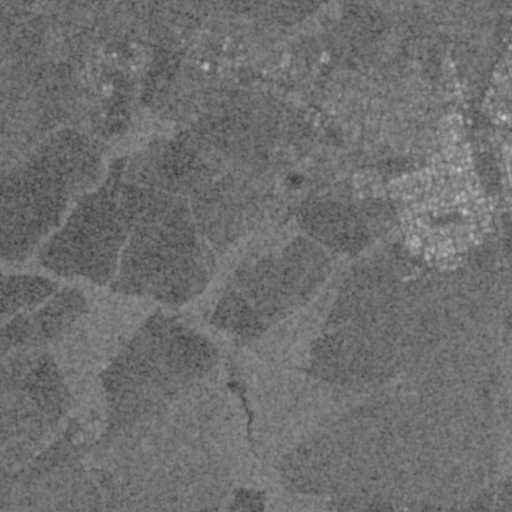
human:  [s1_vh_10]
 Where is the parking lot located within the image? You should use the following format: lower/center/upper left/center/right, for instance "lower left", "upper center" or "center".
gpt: The parking lot is located in the upper left of the image.
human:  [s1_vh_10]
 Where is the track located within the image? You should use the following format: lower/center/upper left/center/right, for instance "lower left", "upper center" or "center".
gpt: The track is located in the upper right of the image.
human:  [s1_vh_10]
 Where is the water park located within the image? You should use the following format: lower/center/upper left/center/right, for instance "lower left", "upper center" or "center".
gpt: The water park is located in the upper left of the image.
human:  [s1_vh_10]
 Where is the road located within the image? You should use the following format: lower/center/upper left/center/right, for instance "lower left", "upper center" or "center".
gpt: There is no road in the image.

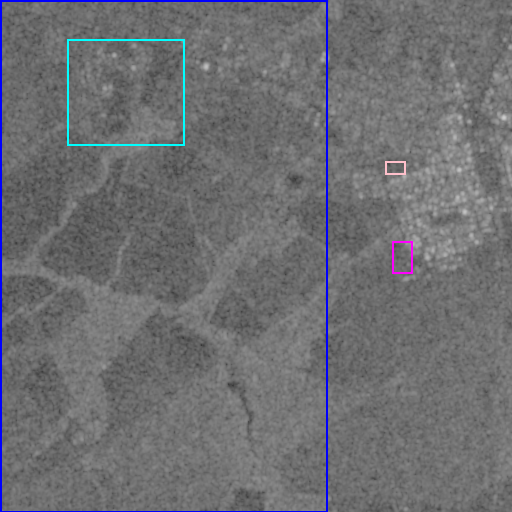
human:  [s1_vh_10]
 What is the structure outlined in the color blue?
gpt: The structure outlined in blue is a crop field.
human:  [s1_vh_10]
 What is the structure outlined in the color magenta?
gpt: The structure outlined in magenta is a park.
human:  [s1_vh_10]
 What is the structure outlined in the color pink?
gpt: The structure outlined in pink is a track.
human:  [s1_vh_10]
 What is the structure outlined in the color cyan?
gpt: The structure outlined in cyan is a water park.
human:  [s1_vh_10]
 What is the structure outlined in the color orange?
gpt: There is no orange outline.